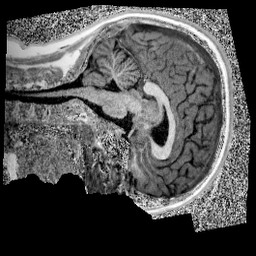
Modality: UNIT1
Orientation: sagittal
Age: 13
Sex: male
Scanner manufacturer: siemens
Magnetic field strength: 3 T
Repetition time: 4 s
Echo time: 0.00299 s